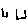
Label: square